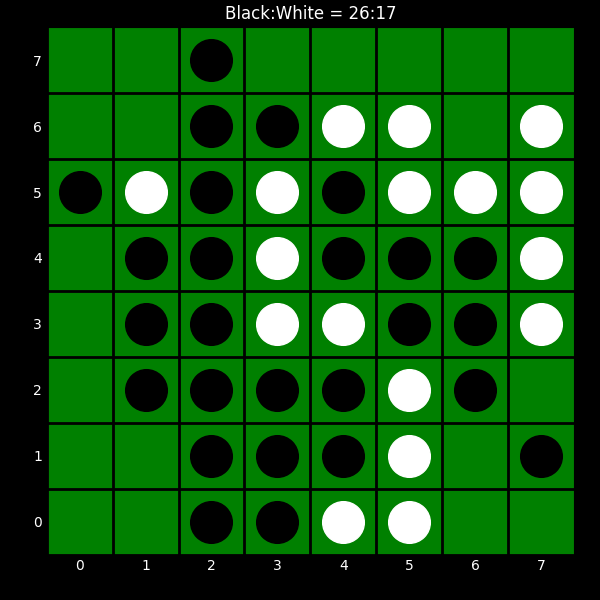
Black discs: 26
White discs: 17